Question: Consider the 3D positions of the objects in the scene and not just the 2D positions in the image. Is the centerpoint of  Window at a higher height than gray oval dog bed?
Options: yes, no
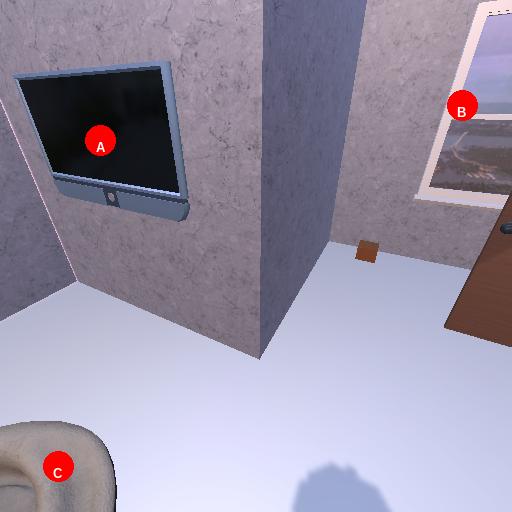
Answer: yes